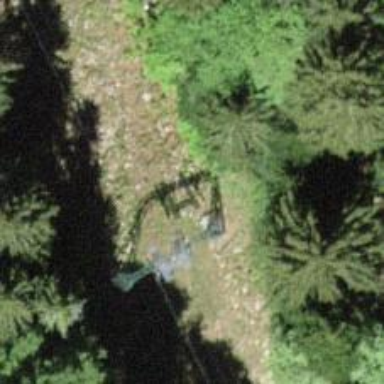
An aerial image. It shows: Pylon for aerialway.